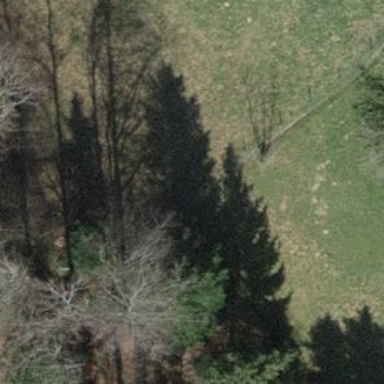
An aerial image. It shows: Grass path.